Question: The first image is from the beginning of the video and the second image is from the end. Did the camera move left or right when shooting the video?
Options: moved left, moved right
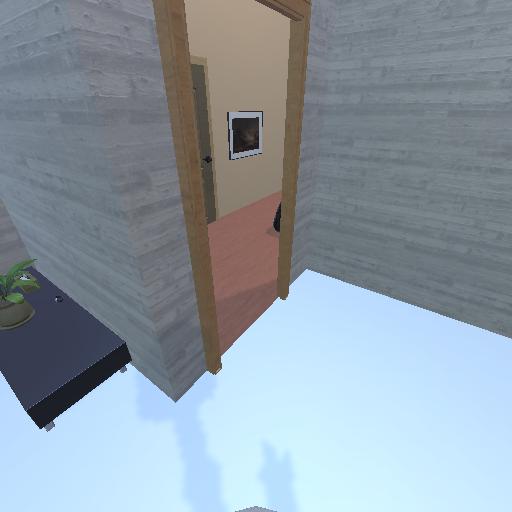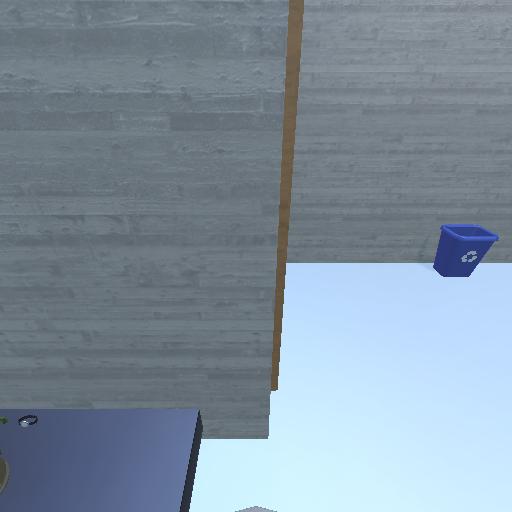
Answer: moved left